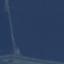
Land use / land cover: SeaLake